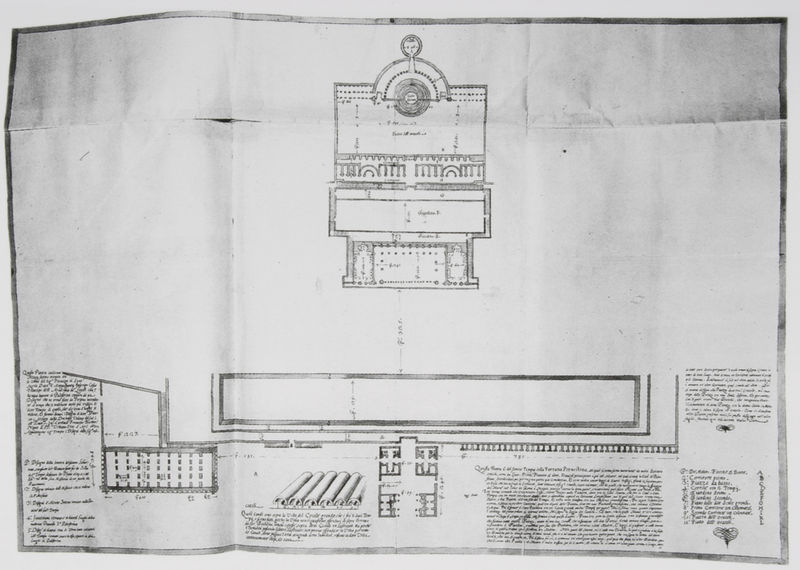
Titel: Rekonstruktion (Plan) des Heiligtums der Fortuna, Palestrina
Standort: Windsor Castle
Institution: Royal Collection
Schlagwörter: weiß, stadt, grau, raum, schwarz, skizze, zeichnung, anlage, dach, gebäude, haus, schloss, masse, architektur, barock, falten, rahmen, kirche, blatt, brunnen, kreis, rund, garten, schrift, papier, ansicht, bogen, mauer, linien, spalten, saal, kuppel, gefaltet, detail, platte, foto, fotografie, wände, erker, rechteck, palast, druck, schwarz weiss, druckgrafik, loch, stich, text, beschriftung, entwurf, kopie, altar, photo, halbkreis, halbrund, pergament, mauern, rollen, apsis, plan, geometrie, viereck, bau, knick, texte, beschreibung, schindeln, legende, erklärung, geschoss, riss, grundriss, bauwerk, konstruktionszeichnung, massstab, etage, bauplan, innenräume, lageplan, erläuterungen, gra, falz, knicke, rohre, enwurf, blocksatz, schrfit, erklärungen, photgraphie, dachplatten, legnde, mönch und nonne, sizze